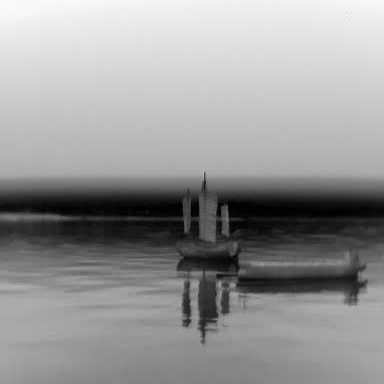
There is a sailboat in the infrared image.